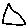
Label: triangle